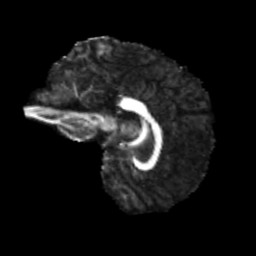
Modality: FA
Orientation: sagittal
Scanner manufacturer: siemens
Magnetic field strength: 3 T
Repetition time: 4 s
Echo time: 0.0594 s